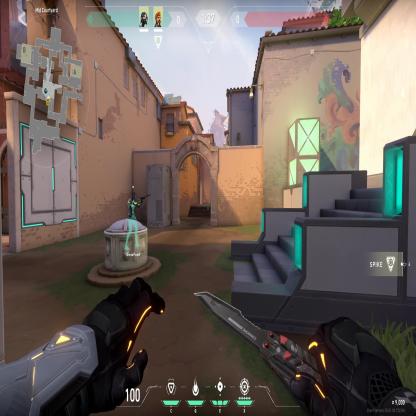
Label: teammate